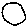
Label: circle